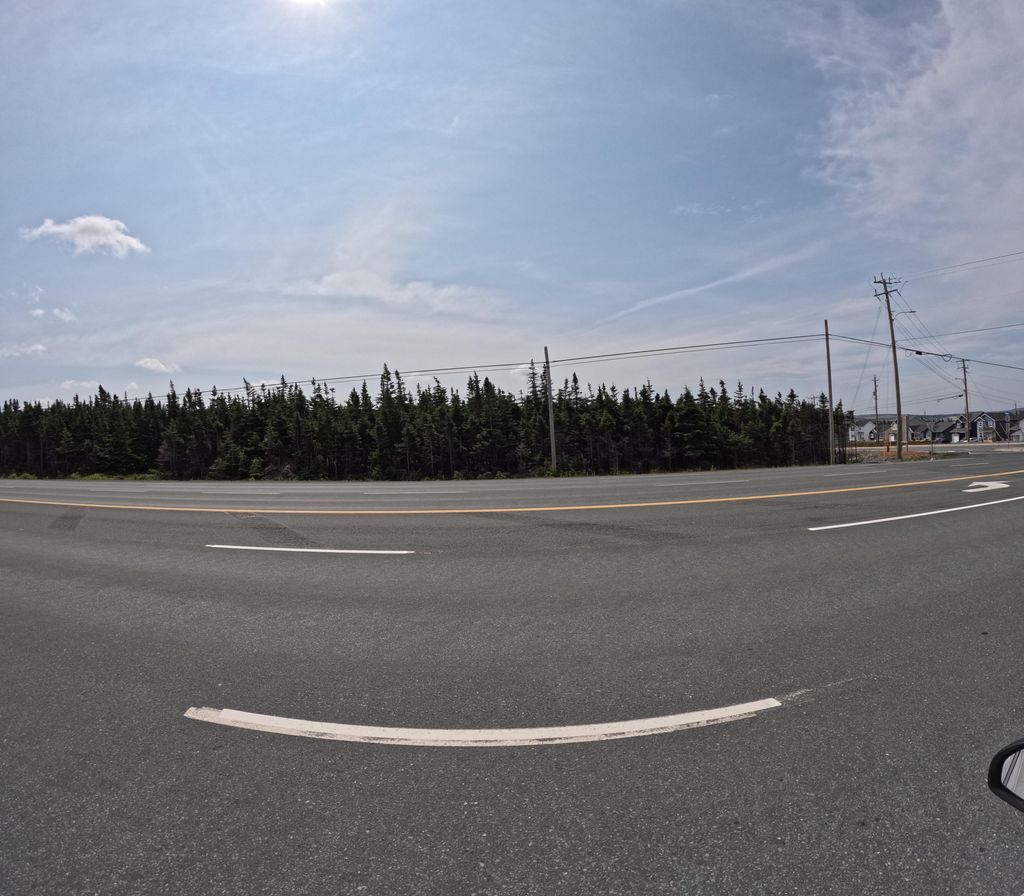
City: st_johns